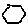
Label: hexagon